Question: In my program I have a FLVPlayback to play video and I want to rotate the FLVPlayback with keyboard inputs around X axis.
following is the code.
Here the FLVPlayback only rotates around Y = 0.that means around top margin of the video.
I want to rotate it around the bottom margin of the video.How can I do It?

'''
import fl.video.*;
import fl.transitions.Rotate;
var xval:int = 0;
var yval:int = 0;
var zval:int = 0;
//var videoFront:FLVPlayback = new FLVPlayback();
videoFront.source = "data/Dance.flv";
videoFront.width = 500;
videoFront.height = 500;
videoFront.play();
stage.addChild(videoFront);
stage.addEventListener(KeyboardEvent.KEY_DOWN, onKeyPressed);
function onKeyPressed(evt:KeyboardEvent):void
{
trace("Press key");
if (evt.keyCode == Keyboard.Q)
{
xval++;
videoFront.rotationX = xval;
}
else if (evt.keyCode == Keyboard.A)
{
xval--;
videoFront.rotationX = xval;
}
}
'''
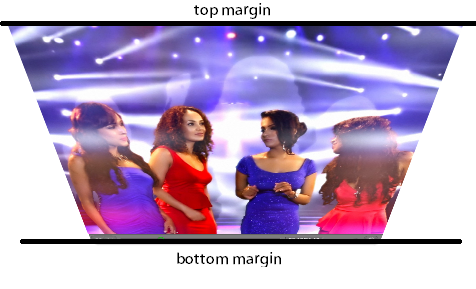
Answer: You can put it in another movie clip and put your bottom margin of the flvpalyback in the registration point of the this movieclip then rotate new movie clip so that rotation pivot will change.